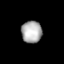
Tissue: lung
Cell type: Myeloid cells
Senescence score: 0.2022
Nuclear area (px): 447
Mean DAPI intensity: 171.805